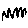
Label: zigzag